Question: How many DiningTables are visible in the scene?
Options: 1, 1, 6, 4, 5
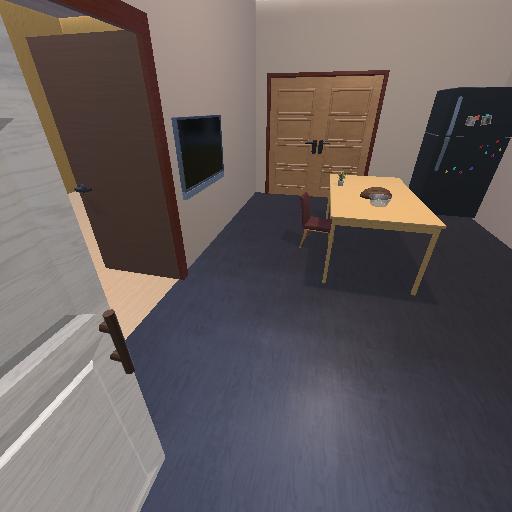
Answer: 1